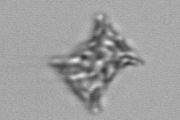
Label: Eucampia